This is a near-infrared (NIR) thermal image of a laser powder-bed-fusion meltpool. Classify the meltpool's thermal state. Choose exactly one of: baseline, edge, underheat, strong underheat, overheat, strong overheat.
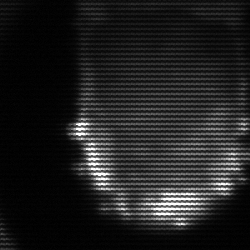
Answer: baseline